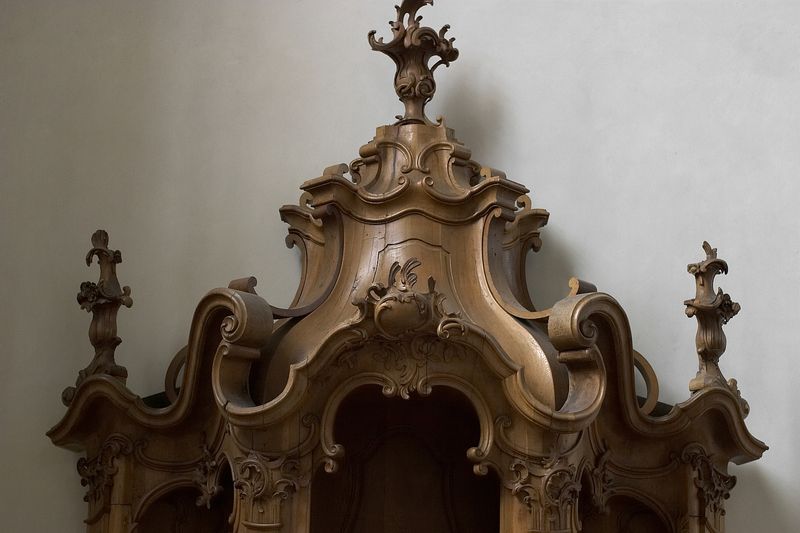
Titel: St. Peter in Mainz
Künstler: Johann Valentin Thomann
Standort: Mainz (EU - D - RP)
Schlagwörter: blätter, schatten, weiß, ausschnitt, braun, geschwungen, holz, licht, schmuck, stuhl, dach, muster, ornament, barock, innenraum, möbel, spiegel, kirche, blatt, gotik, rokoko, ranken, schwung, schrank, ansicht, bogen, formen, figuren, detail, ornamente, verzierung, foto, bögen, türmchen, beten, altar, schnitzerei, photo, schnörkel, voluten, kanzel, christlich, mönch, volute, schnecke, schnecken, sünde, arabesken, verzierungen, gedrechselt, geschnitzt, schnitzen, schnitzereien, aufsatz, fialen, ausstattung, fiale, gesprenge, schnitzkunst, beichtstuhl, kanze, beichstuhl, bsrock, veluten, preigt